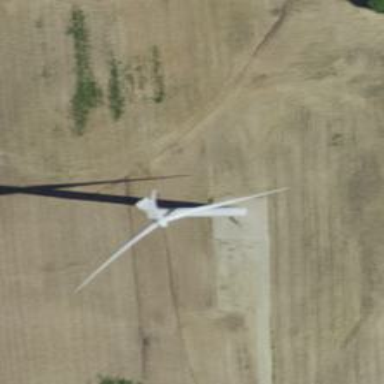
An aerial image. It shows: Wind generator with horizontal axis. The wind turbine is from Vestas.